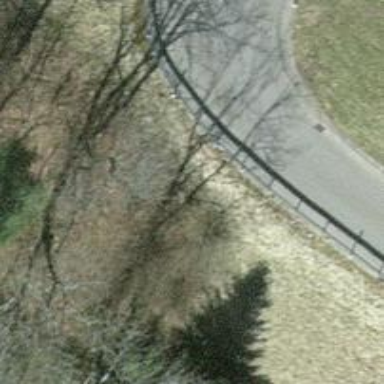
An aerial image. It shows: Guard rail.